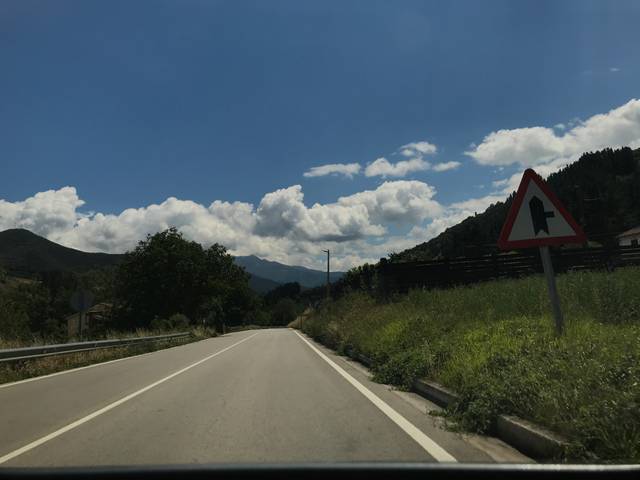
Region: Spain
Coordinates: 43.158, -4.661